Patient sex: M
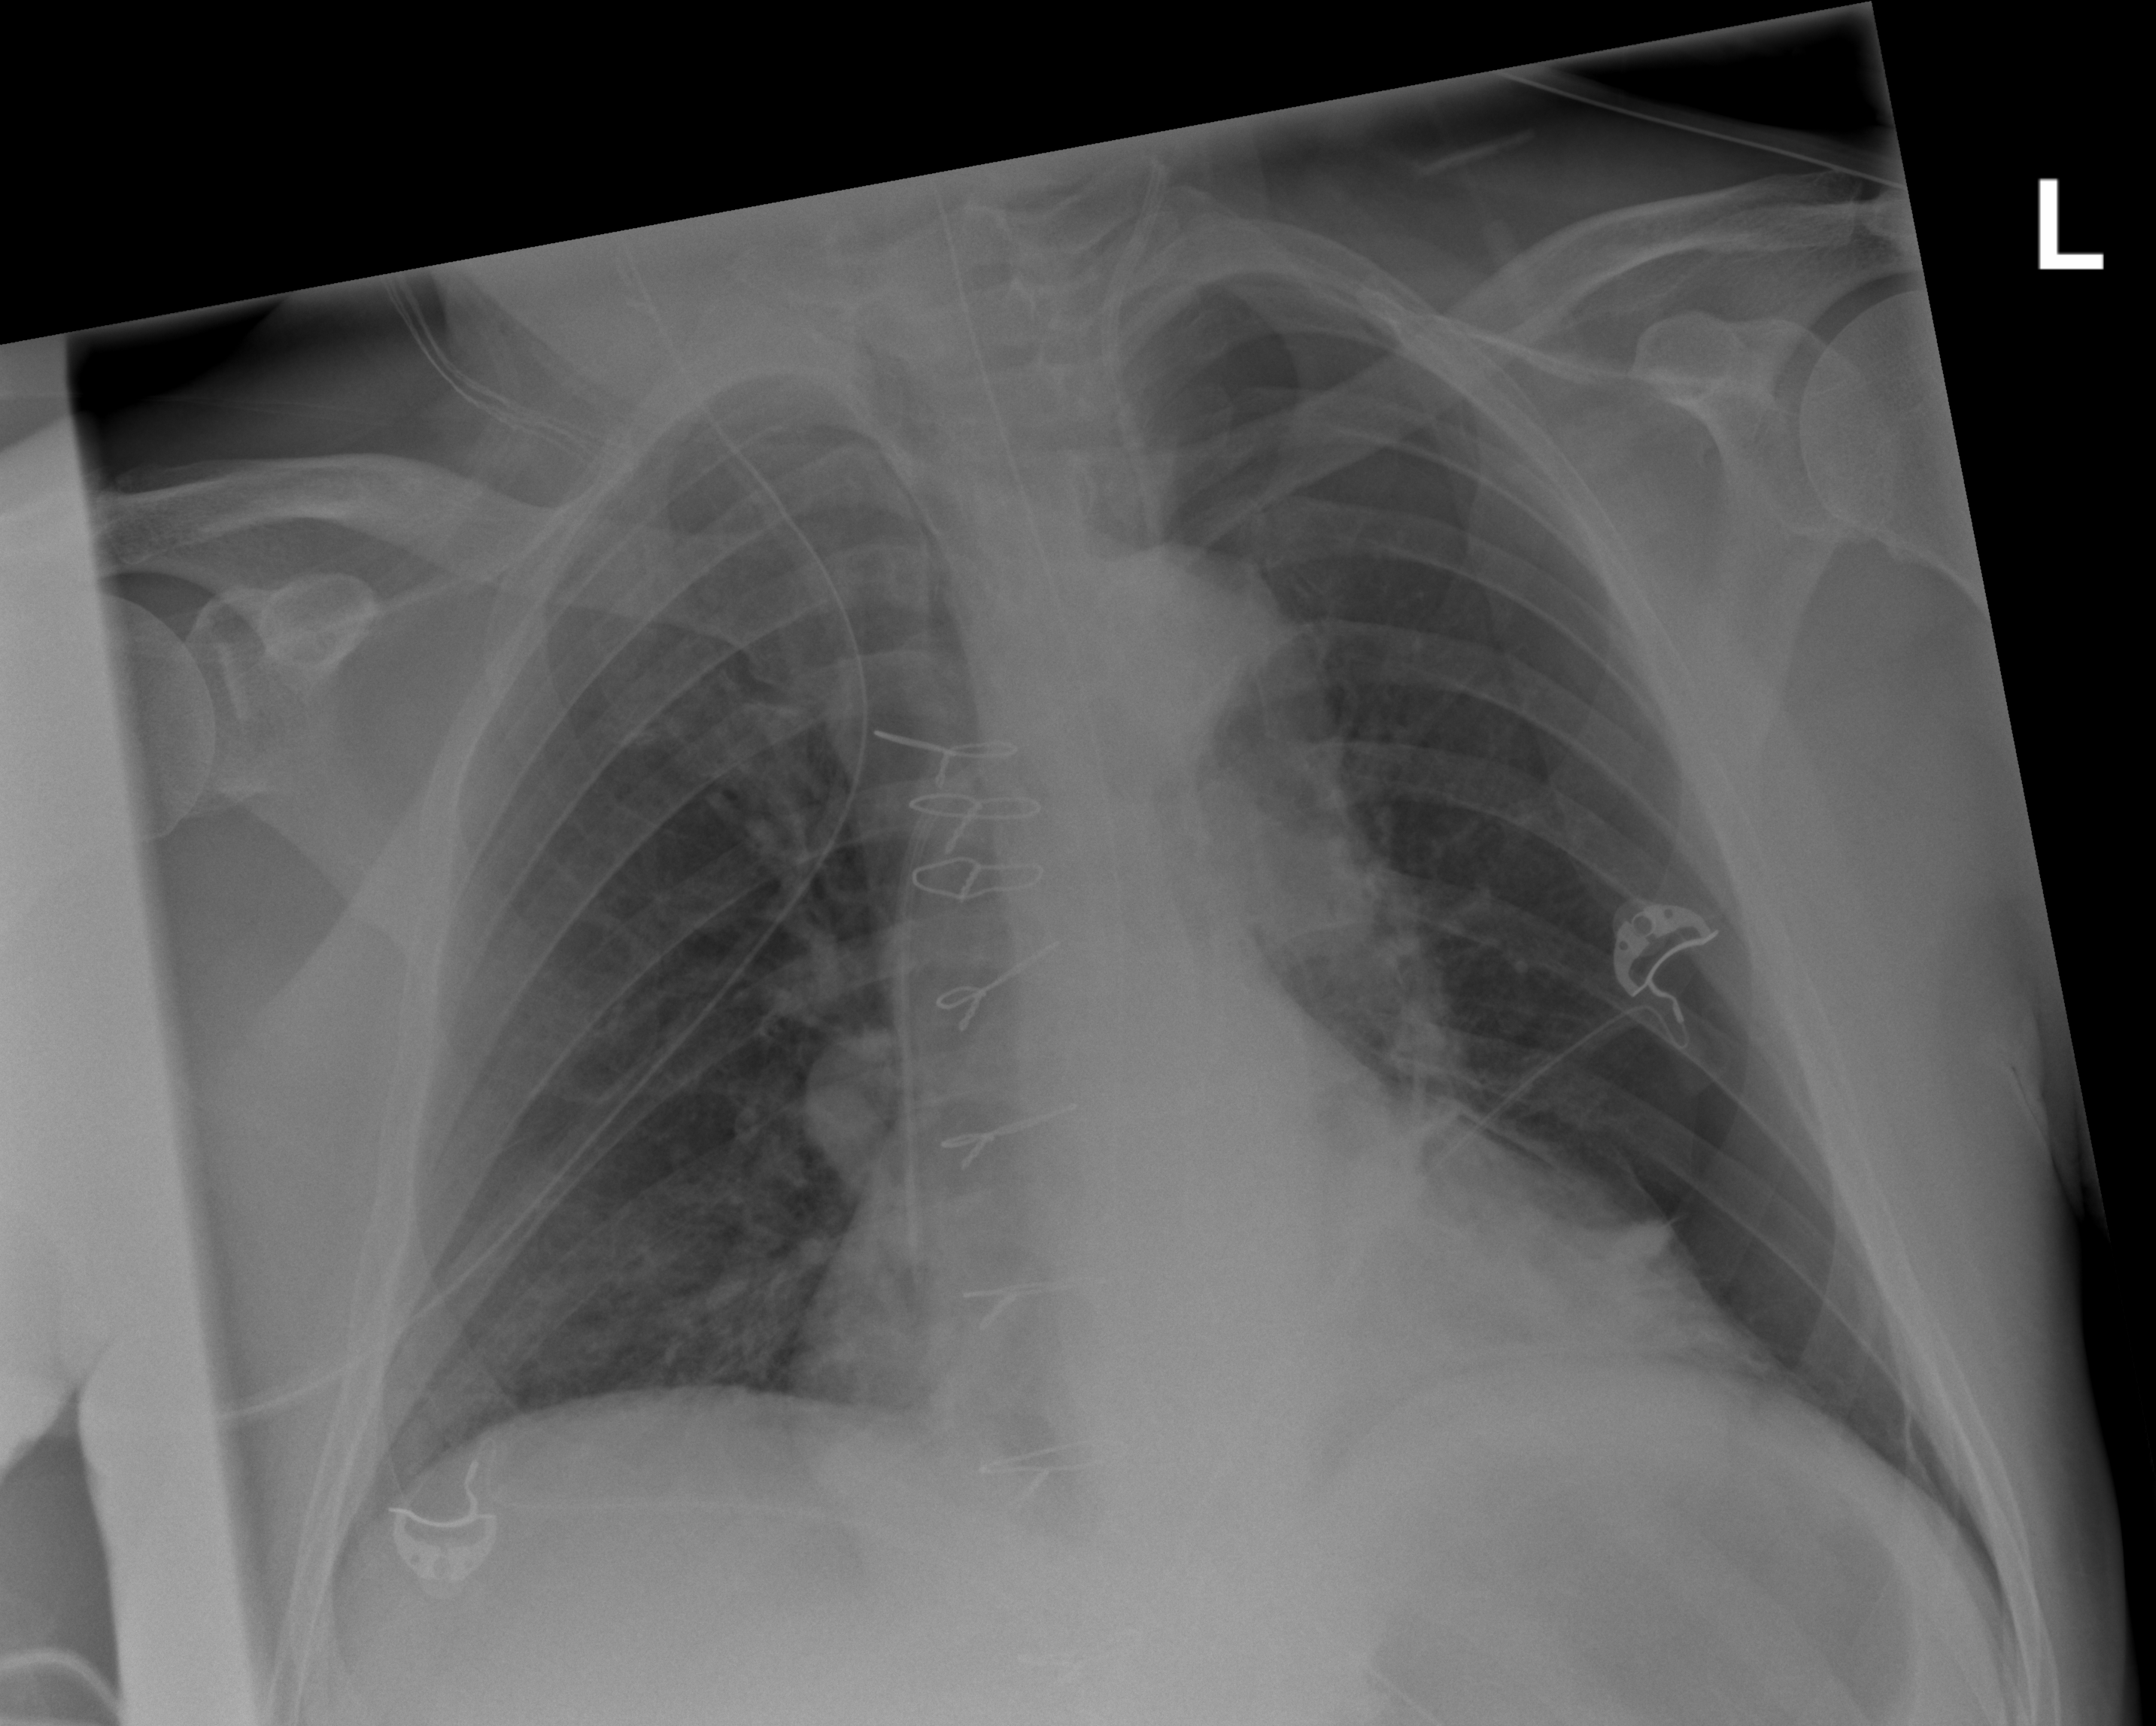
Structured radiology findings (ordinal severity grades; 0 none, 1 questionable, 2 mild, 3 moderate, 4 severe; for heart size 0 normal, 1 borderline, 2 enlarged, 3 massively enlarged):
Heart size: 1
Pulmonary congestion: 0
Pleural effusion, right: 0
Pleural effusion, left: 0
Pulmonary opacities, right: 0
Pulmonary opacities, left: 0
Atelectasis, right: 0
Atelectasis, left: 2